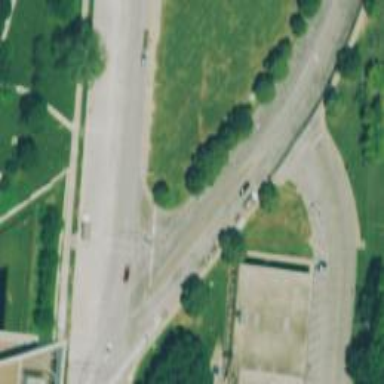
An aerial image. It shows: Road with dash markings.